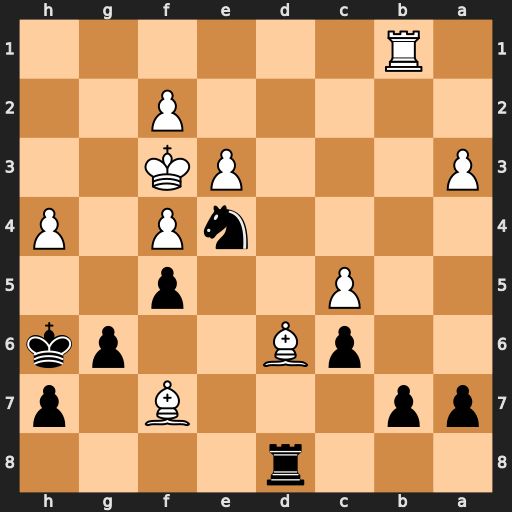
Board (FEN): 3r4/pp3B1p/2pB2pk/2P2p2/4nP1P/P3PK2/5P2/1R6
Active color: b
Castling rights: -
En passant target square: -
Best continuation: Nd2+ Ke2 Nxb1